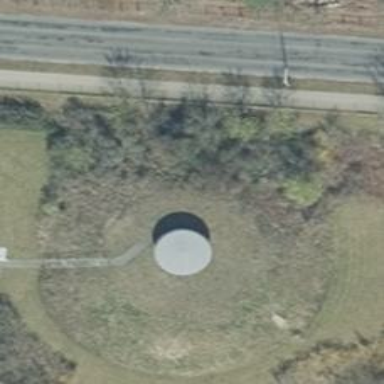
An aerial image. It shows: Concrete house with water storage tank.